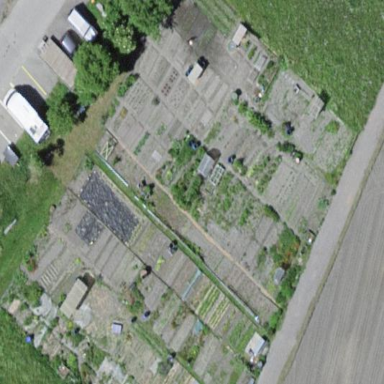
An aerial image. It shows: Allotments area.